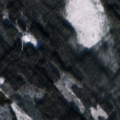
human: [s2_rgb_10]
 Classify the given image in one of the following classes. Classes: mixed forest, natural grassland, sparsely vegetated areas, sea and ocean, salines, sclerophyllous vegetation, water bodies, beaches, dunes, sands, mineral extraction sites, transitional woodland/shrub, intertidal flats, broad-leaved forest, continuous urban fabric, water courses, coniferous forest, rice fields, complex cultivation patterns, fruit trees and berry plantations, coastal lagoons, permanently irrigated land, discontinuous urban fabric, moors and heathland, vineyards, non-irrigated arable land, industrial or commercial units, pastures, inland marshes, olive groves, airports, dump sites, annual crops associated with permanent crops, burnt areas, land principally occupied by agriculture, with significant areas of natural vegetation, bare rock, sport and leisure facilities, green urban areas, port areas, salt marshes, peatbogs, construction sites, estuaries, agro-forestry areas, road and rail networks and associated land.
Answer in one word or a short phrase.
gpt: coniferous forest, mixed forest, transitional woodland/shrub